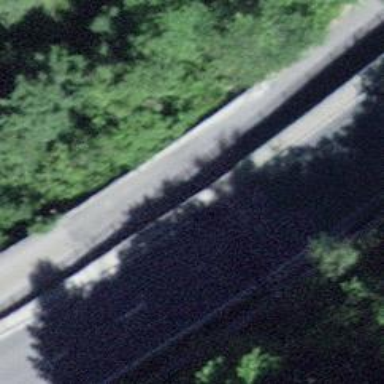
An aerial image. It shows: Well-maintained track road of grade 1.